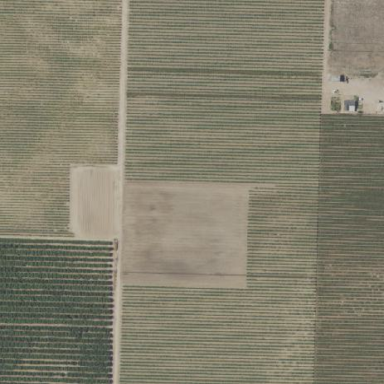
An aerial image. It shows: Vineyard.